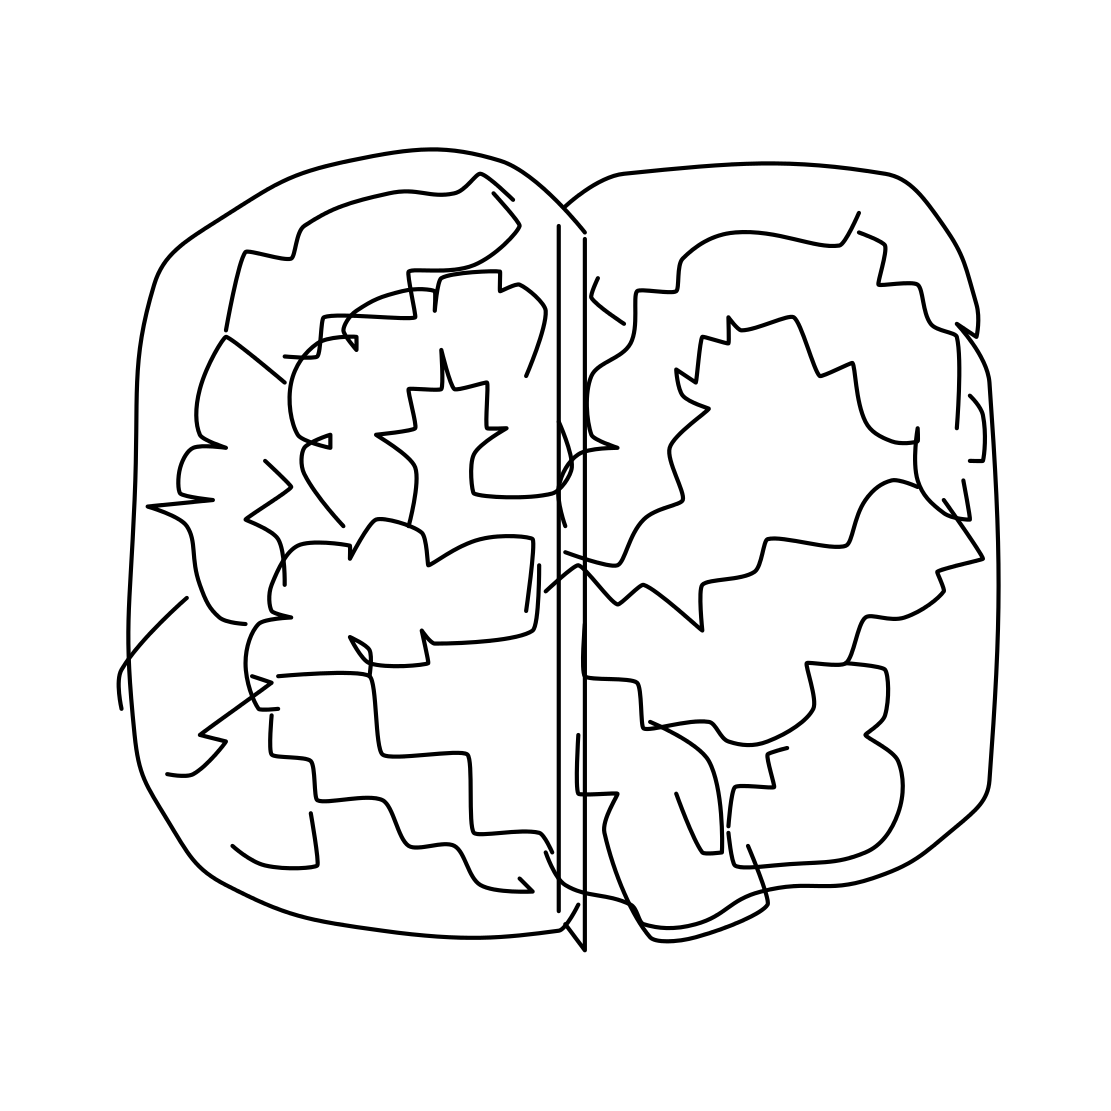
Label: brain